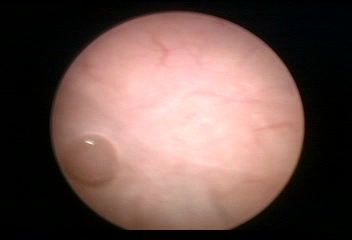
Modality: WLC
Class: Foreign bodies
Subclass: AirBubble
Bladder cancer association: No
Annotated structures: Air bubble